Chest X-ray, AP view. Patient: 17 years old, sex F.
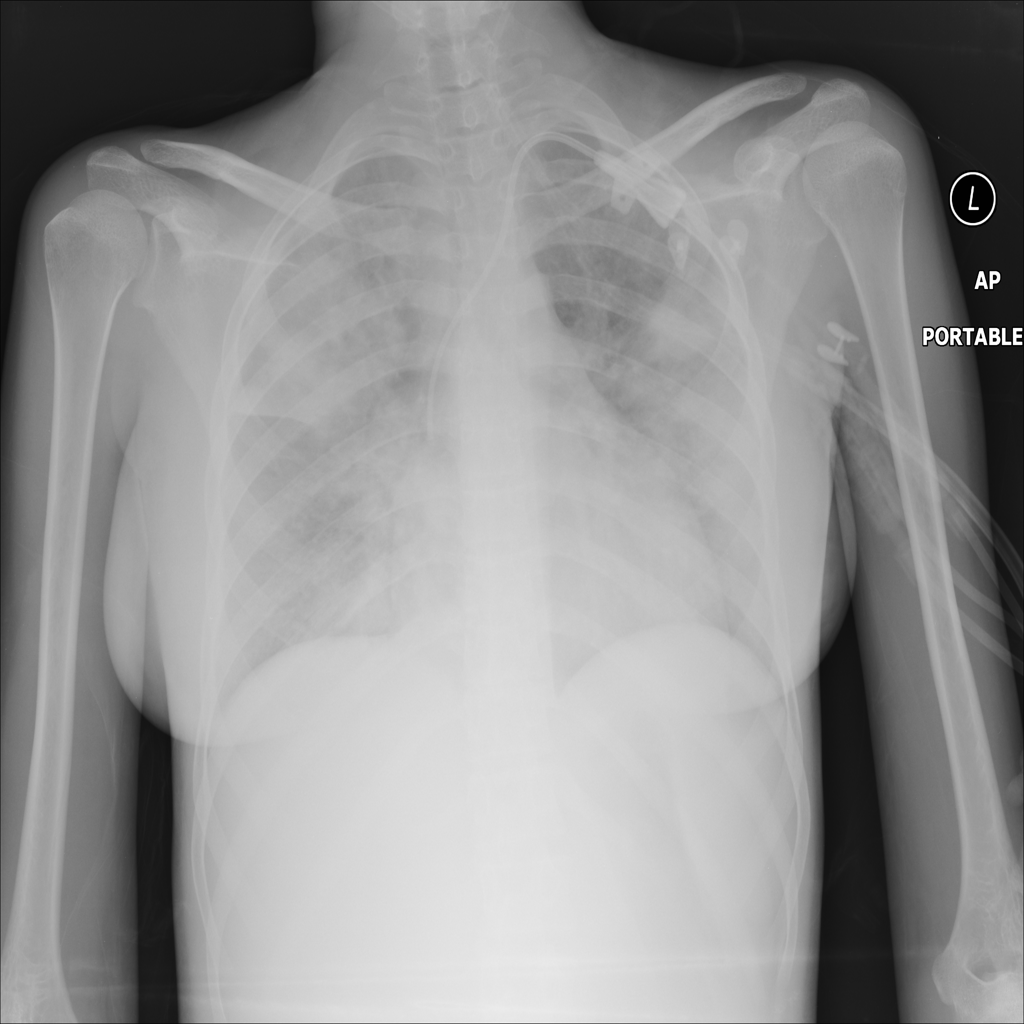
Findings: Consolidation